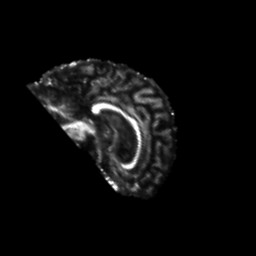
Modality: FA
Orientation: sagittal
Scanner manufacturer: siemens
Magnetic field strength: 3 T
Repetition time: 6.8 s
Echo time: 0.093 s